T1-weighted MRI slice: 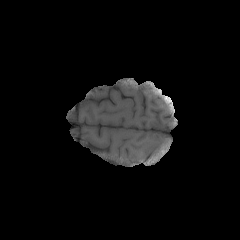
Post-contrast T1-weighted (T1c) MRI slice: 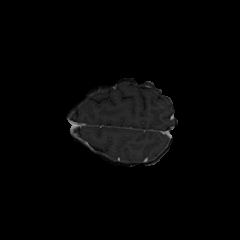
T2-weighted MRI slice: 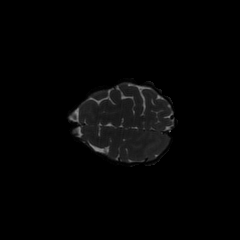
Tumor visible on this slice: no